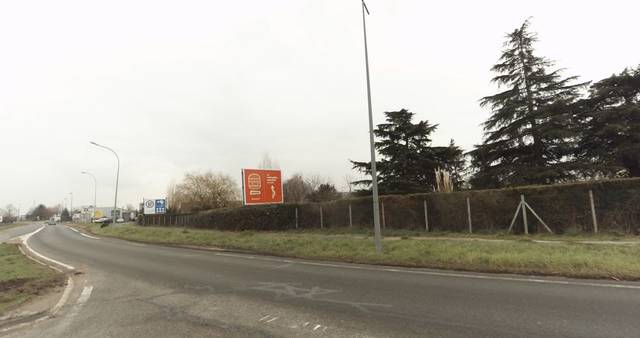
Region: France
Coordinates: 48.061, 1.331